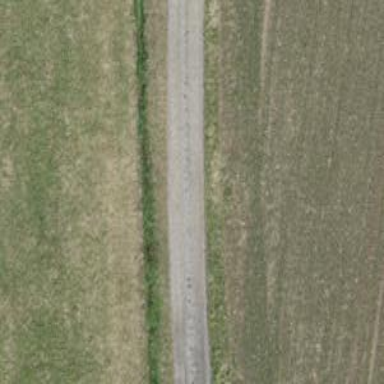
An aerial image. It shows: Gravel track with grade3 tracktype.